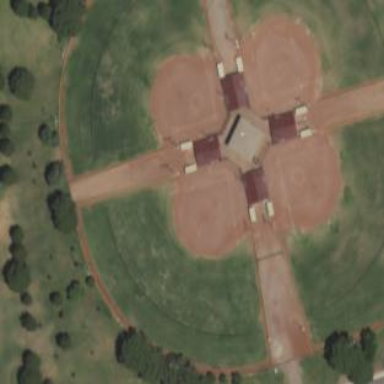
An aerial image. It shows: Sports centre specializing in baseball on leisure land.